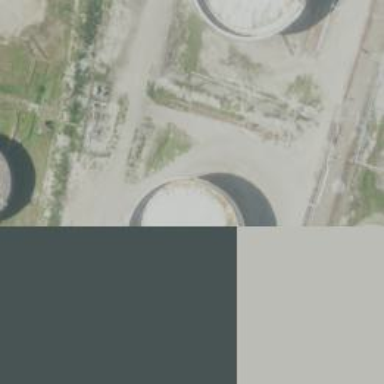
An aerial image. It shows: Storage tank which is man-made and housed in building.